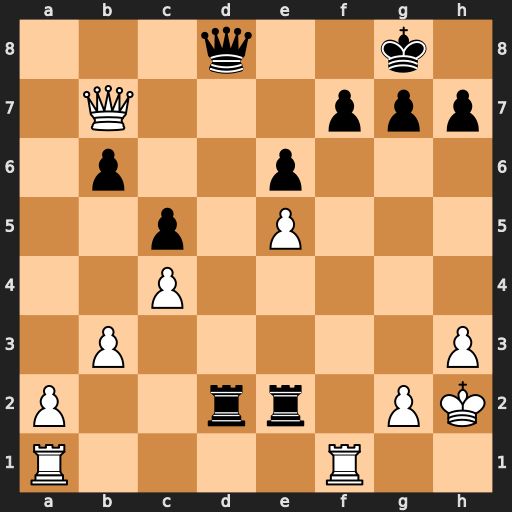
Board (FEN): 3q2k1/1Q3ppp/1p2p3/2p1P3/2P5/1P5P/P2rr1PK/R4R2
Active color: w
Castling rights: -
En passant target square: -
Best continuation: Qxf7+ Kh8 Qf8+ Qxf8 Rxf8#